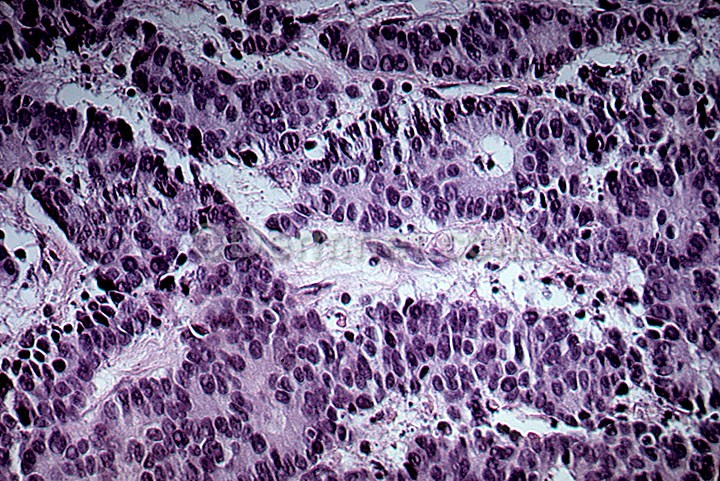
Disease: Actinic Keratosis Basal Cell Carcinoma and other Malignant Lesions